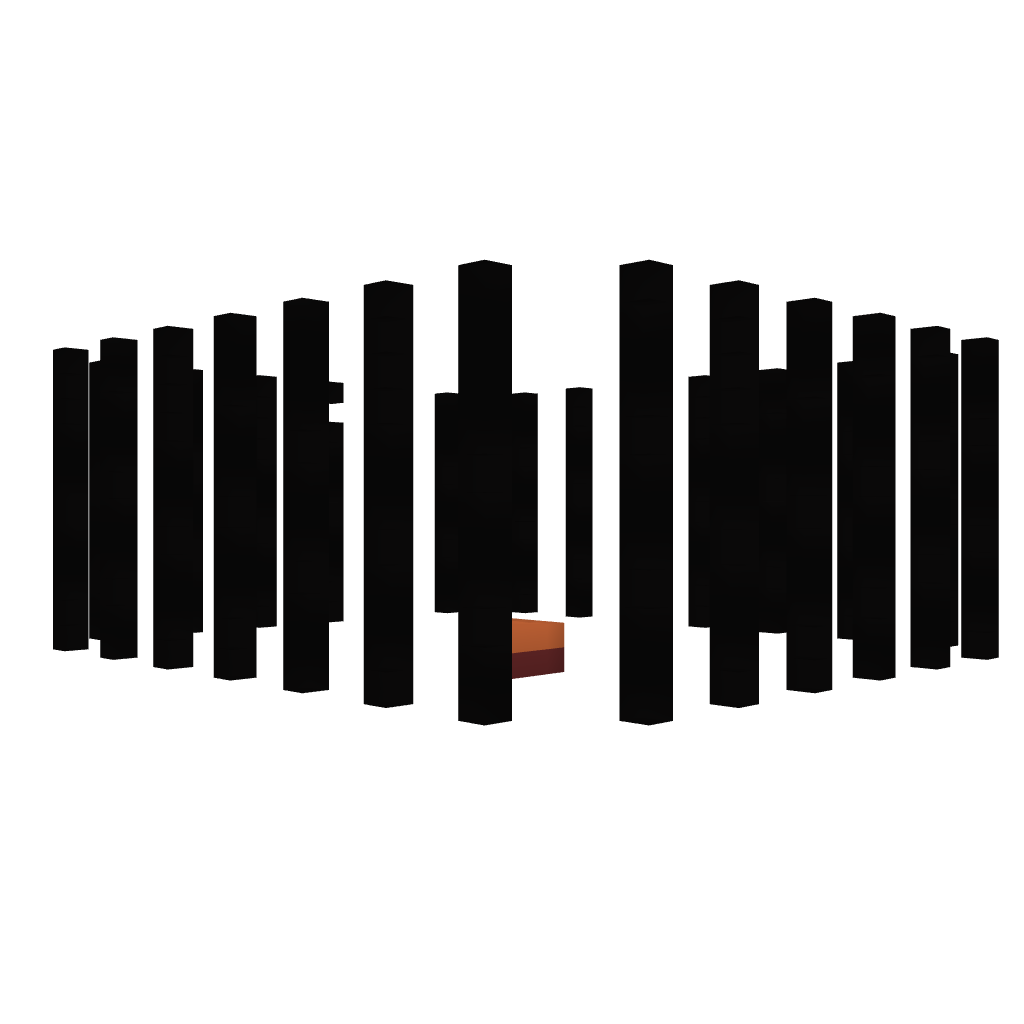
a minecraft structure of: Greek Temple